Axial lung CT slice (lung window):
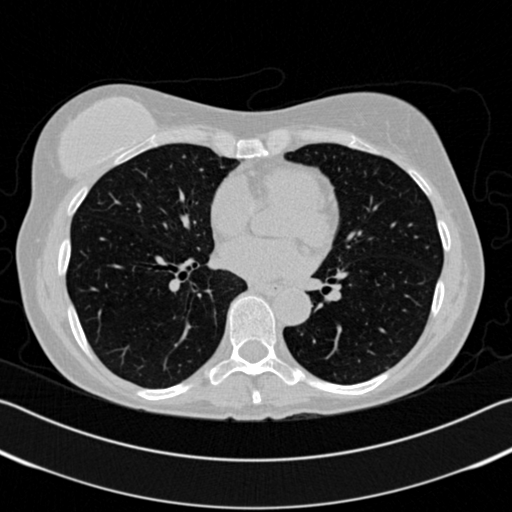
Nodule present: no